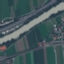
Land use / land cover: River